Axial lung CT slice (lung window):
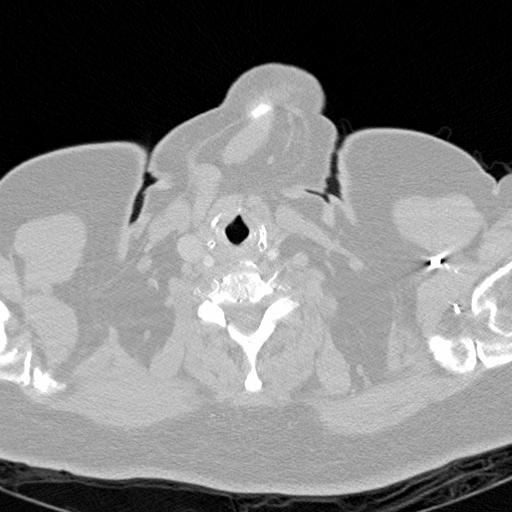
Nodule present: no